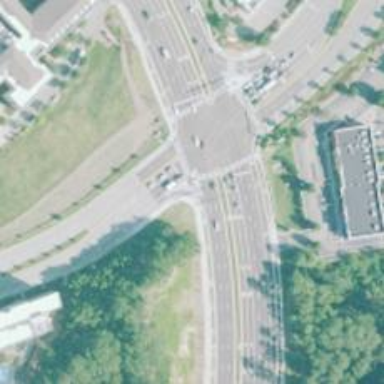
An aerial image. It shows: Marked crossing on the road.